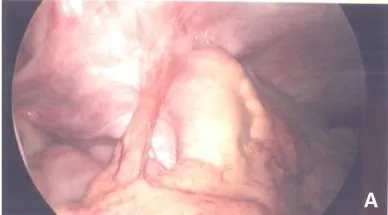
Bowel.
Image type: endoscopy (gi_endoscopy)